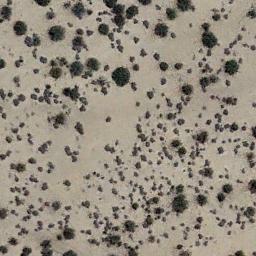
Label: chaparral